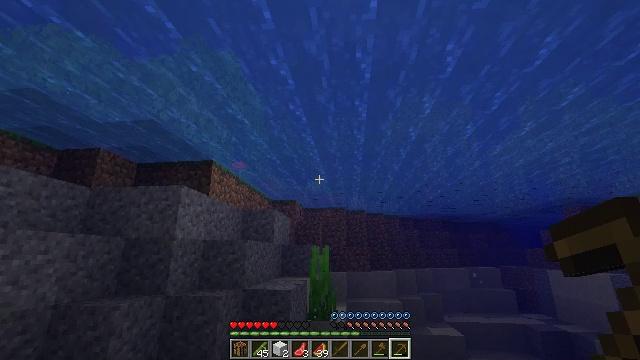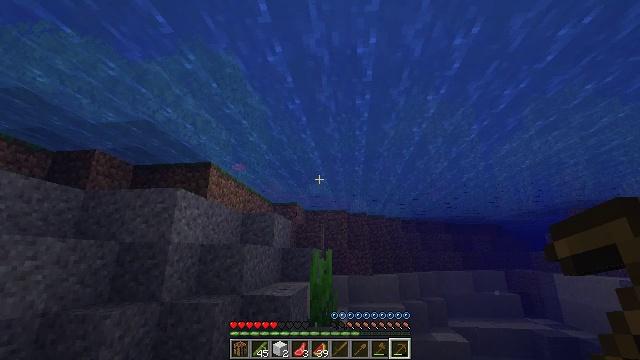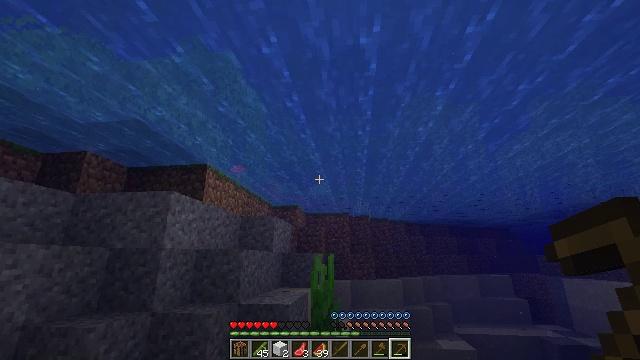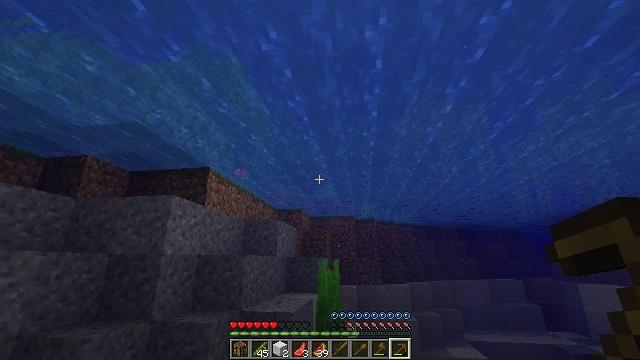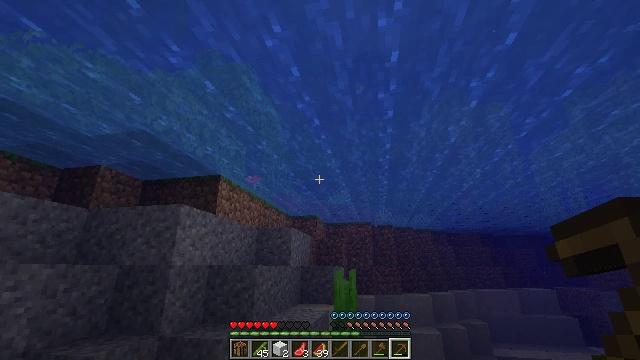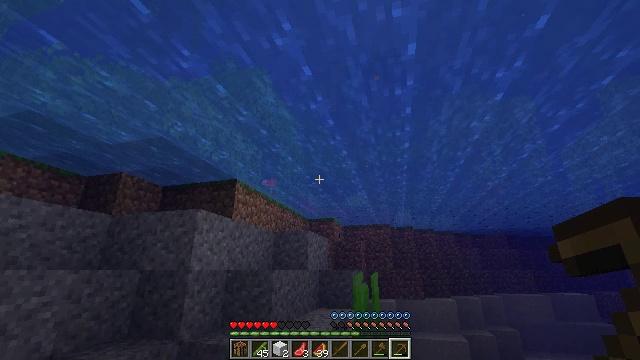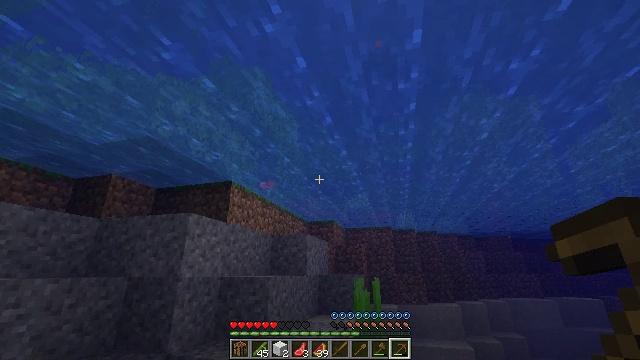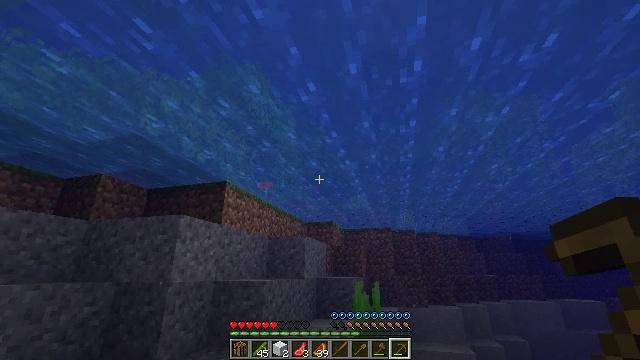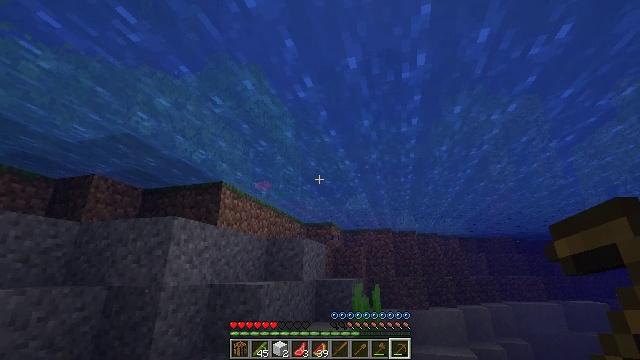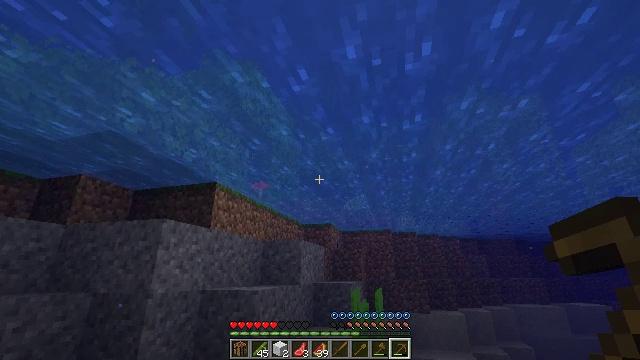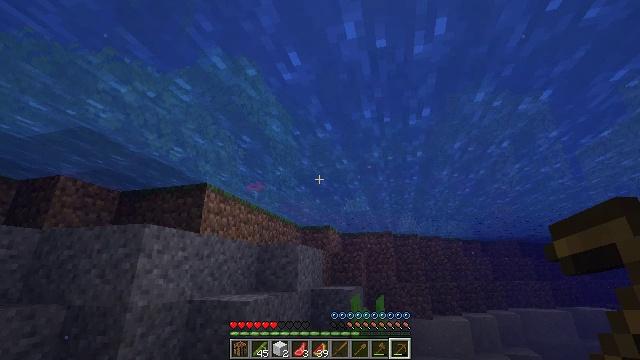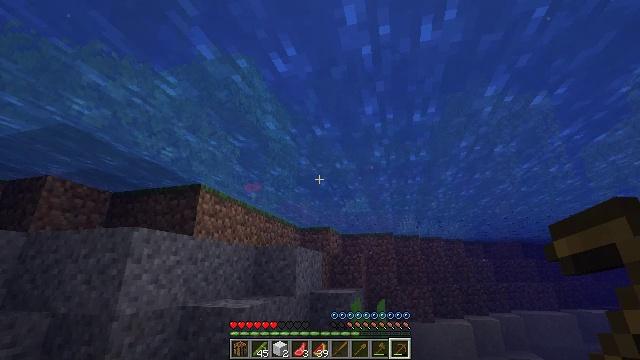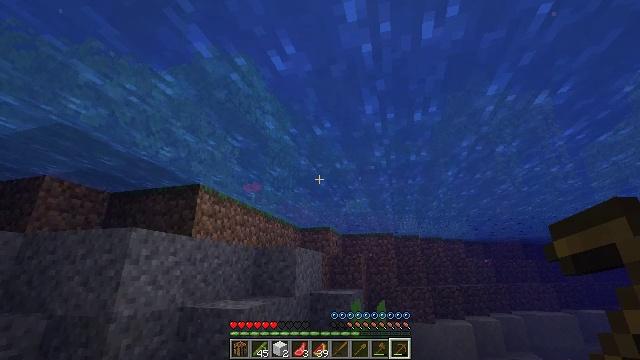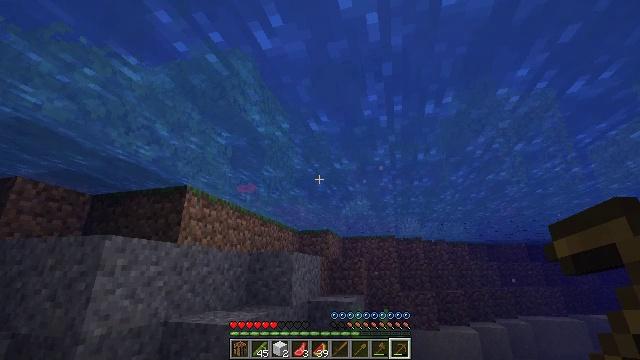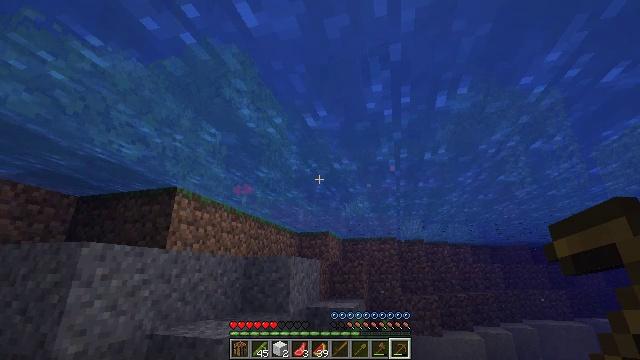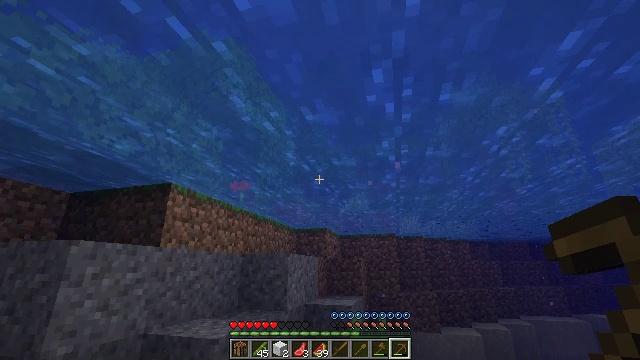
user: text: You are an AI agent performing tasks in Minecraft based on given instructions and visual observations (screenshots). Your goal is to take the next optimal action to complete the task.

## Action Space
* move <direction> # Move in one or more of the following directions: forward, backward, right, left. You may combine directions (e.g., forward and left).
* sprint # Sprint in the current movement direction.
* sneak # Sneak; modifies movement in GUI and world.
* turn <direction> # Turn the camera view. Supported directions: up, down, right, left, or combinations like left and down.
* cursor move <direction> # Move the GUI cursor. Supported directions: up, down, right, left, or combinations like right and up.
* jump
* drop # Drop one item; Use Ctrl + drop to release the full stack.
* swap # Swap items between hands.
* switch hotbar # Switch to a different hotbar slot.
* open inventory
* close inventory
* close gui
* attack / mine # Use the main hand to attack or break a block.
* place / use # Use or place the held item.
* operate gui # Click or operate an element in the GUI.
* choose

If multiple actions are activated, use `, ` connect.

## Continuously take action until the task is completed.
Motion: motion action
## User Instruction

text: Mine the mossy cobblestone underground.
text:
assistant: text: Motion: move forward
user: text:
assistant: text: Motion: move forward
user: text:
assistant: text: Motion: move forward, sprint, turn left
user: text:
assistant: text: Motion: move forward, sprint, turn left and up
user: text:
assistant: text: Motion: move forward, sprint, turn left
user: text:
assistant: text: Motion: move forward, sprint
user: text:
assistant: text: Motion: move forward
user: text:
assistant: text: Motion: move forward
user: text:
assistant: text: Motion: move forward
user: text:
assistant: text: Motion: move forward, sprint
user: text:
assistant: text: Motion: move forward, sprint
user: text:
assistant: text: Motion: move forward, sprint
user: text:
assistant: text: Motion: move forward
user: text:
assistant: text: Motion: move forward
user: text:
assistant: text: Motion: move forward
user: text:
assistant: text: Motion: move forward, turn down
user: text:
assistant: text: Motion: move forward
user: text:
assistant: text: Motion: move forward
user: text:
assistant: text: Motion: move forward
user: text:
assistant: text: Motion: move forward, turn left
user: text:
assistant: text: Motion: move forward, turn left and down
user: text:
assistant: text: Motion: move forward, turn left and down
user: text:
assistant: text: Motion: move forward, turn down
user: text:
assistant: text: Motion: move forward
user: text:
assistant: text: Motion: move forward
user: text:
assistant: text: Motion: move forward, turn left
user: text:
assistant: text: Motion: move forward, turn left and down
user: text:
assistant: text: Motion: move forward, turn left and down
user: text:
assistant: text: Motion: move forward
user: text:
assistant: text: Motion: move forward, turn left